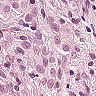
Metastatic tissue present: yes